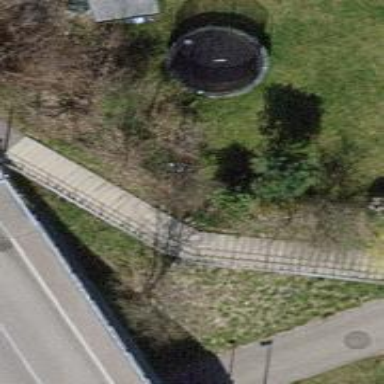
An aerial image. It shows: Road with steps.